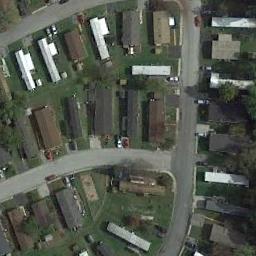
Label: mobile_home_park